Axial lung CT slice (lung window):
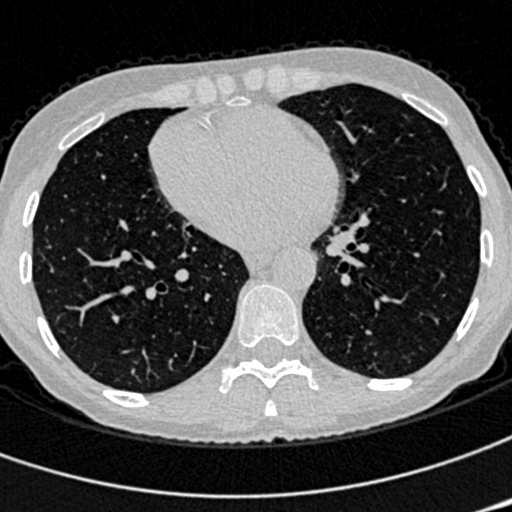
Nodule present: no